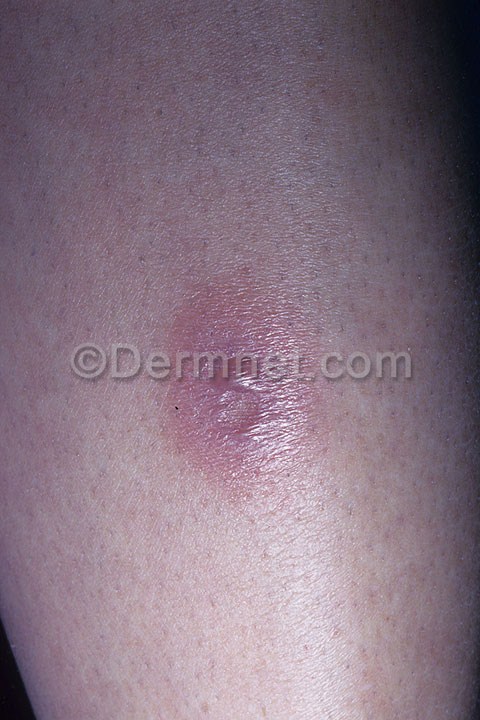
Disease: Exanthems and Drug Eruptions